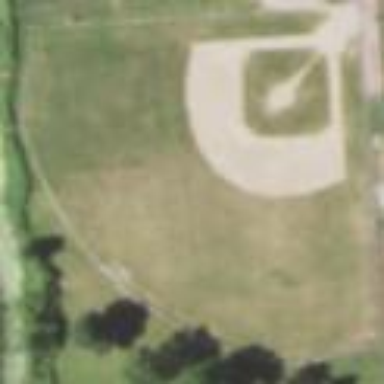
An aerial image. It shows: Baseball pitch for leisure and sports activities.